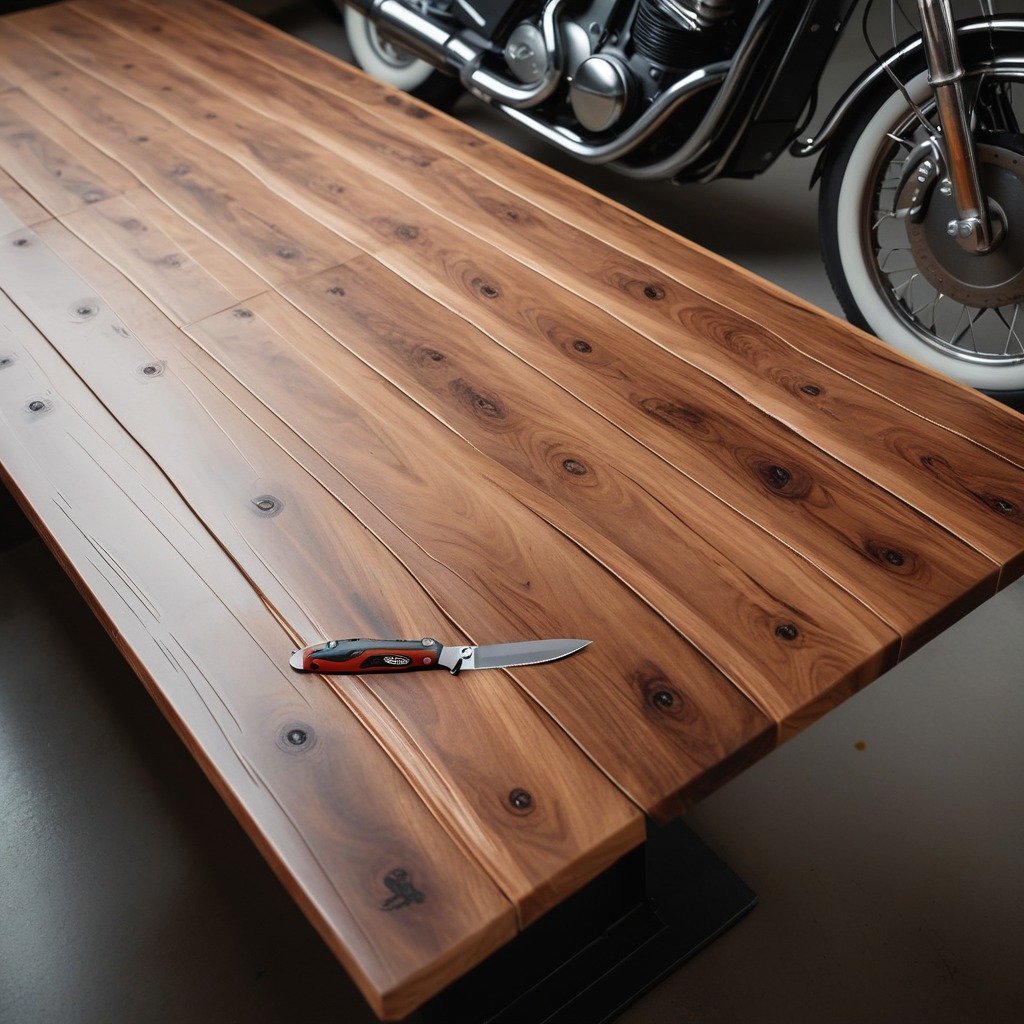
A utility knife is lying on the oil-spilled wooden table in a vintage motorcycle garage.